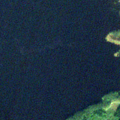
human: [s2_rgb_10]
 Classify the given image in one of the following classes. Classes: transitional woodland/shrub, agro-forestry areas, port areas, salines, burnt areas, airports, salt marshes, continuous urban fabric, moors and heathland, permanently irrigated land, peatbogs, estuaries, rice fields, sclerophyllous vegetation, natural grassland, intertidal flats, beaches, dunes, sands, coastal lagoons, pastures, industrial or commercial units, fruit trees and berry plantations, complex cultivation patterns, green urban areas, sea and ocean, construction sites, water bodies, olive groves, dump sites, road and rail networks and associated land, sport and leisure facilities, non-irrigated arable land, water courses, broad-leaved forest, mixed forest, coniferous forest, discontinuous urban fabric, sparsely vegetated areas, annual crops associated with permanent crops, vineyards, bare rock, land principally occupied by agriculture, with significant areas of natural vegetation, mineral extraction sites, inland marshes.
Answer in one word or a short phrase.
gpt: coniferous forest, mixed forest, inland marshes, water bodies